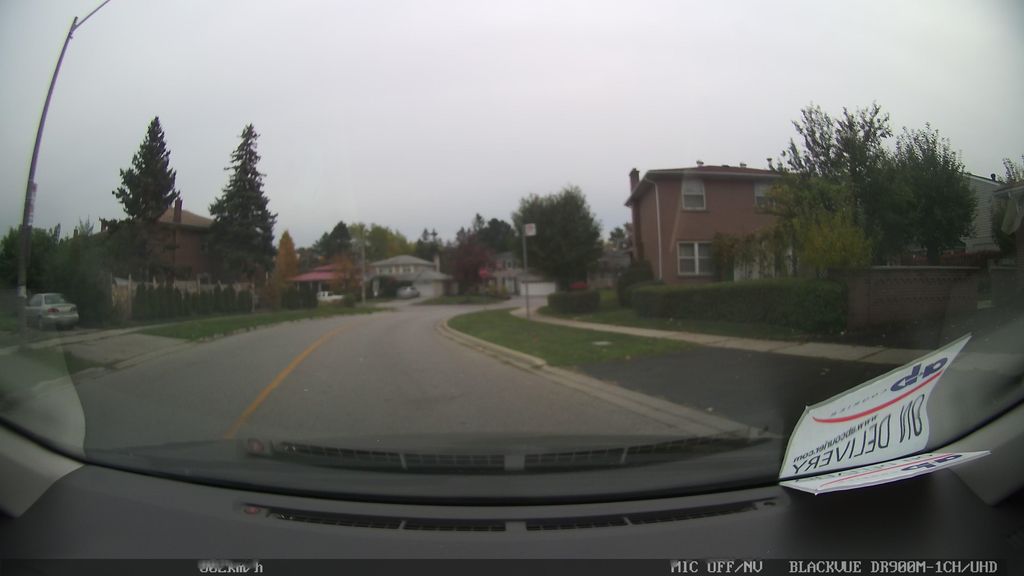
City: toronto